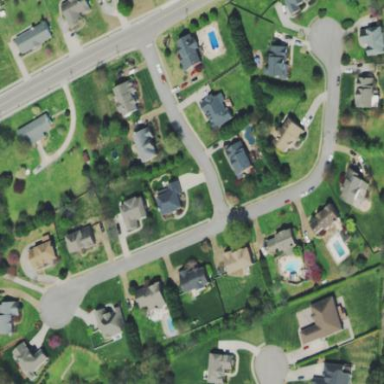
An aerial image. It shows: Residential area composed of single-family homes.